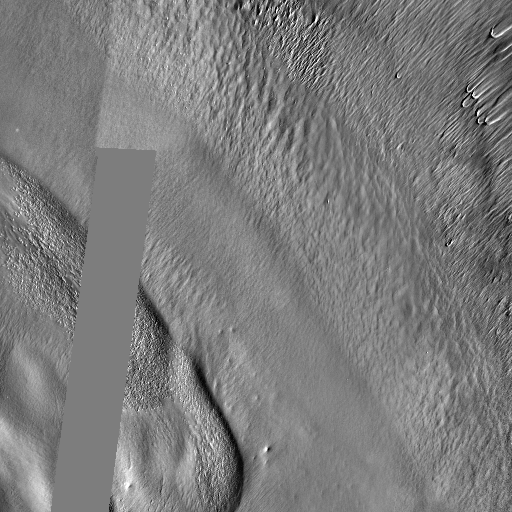
Crater classes present: Background